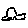
Label: car